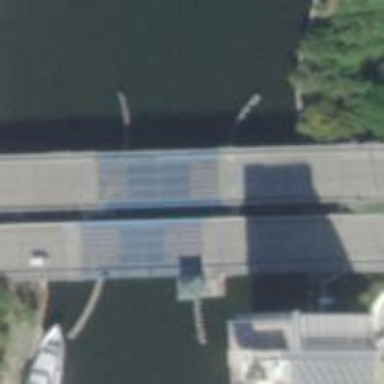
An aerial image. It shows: Primary highway crossing bascule movable bridge.